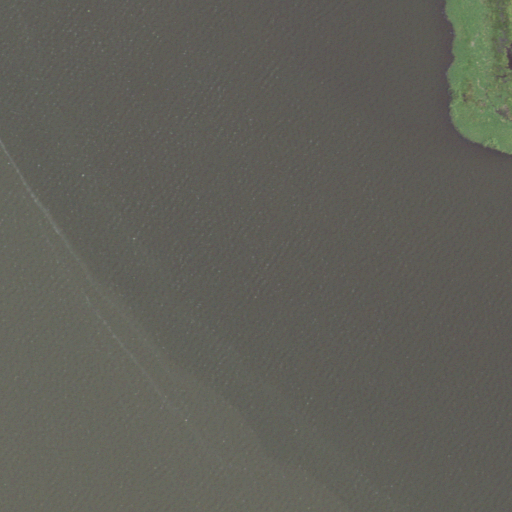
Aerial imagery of cape in Louisiana named Blue Point containing open water and herbaceous wetlands